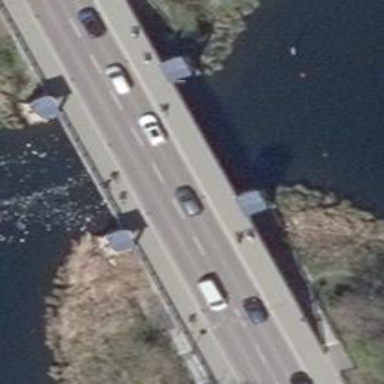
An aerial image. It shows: There is bridge in the image.